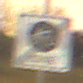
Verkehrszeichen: EndeFahrradzone
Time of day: Night
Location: Outdoor (Nature)
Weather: Clear
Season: NotSpecified
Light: Natural